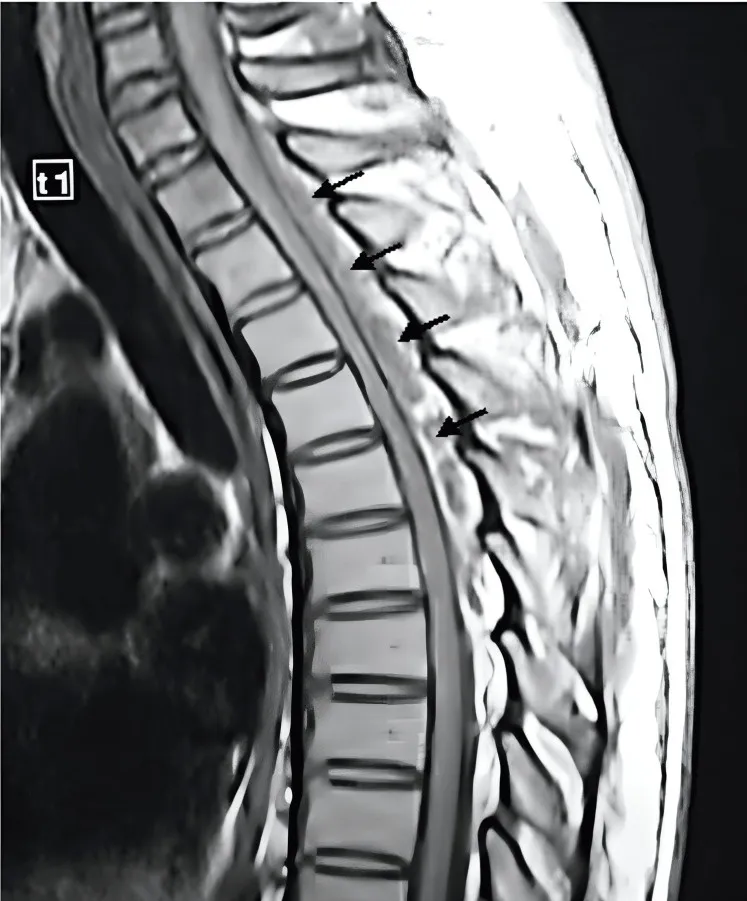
Sagittal T1-weighted MRI. The image demonstrates a poorly defined and heterogeneous cervicothoracic spinal epidural abscess at C6-T10. There are hypointense and isointense images in the posterior region of the spinal canal. MRI: magnetic resonance imaging.
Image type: radiology (mri)